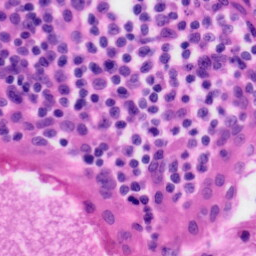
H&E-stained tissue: Tonsil